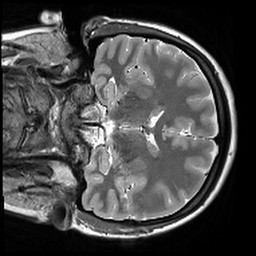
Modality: T2starw
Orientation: coronal
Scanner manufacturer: siemens
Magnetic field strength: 3 T
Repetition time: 9.86 s
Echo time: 0.05 s